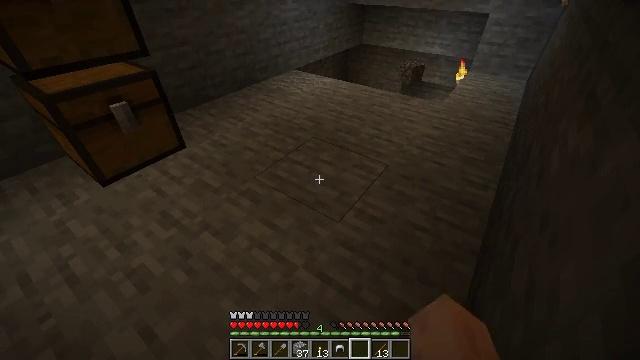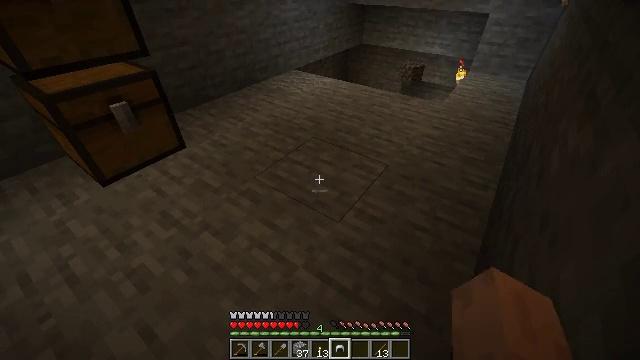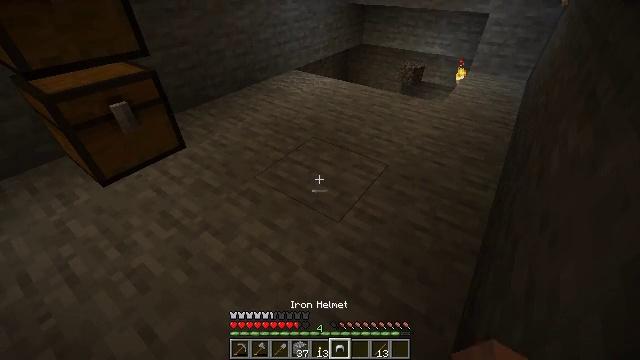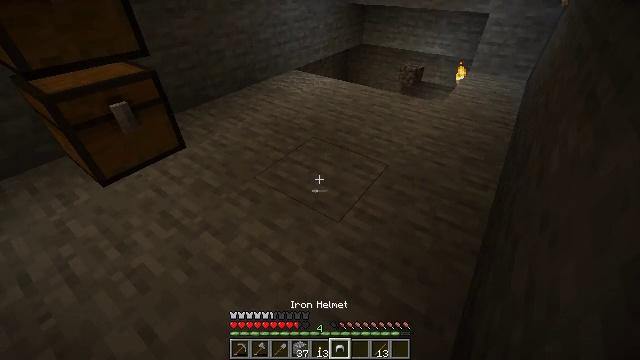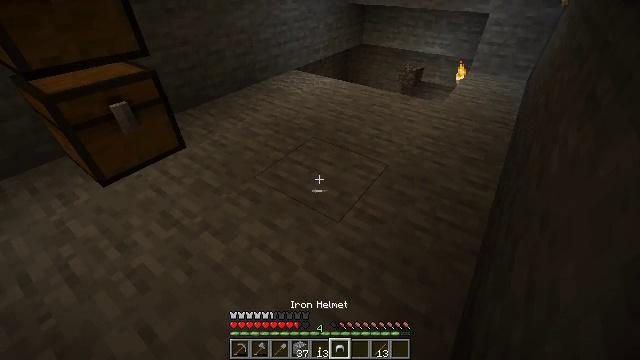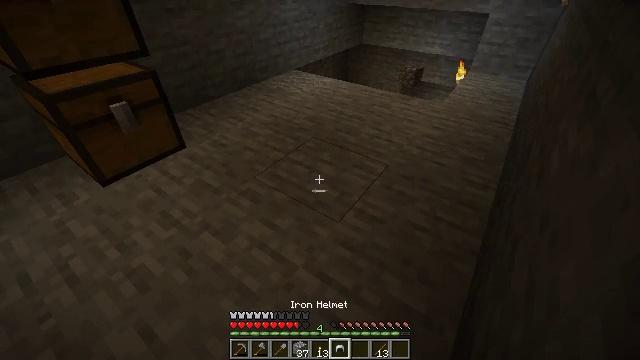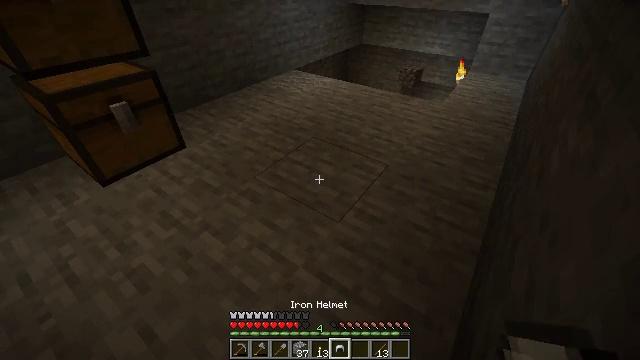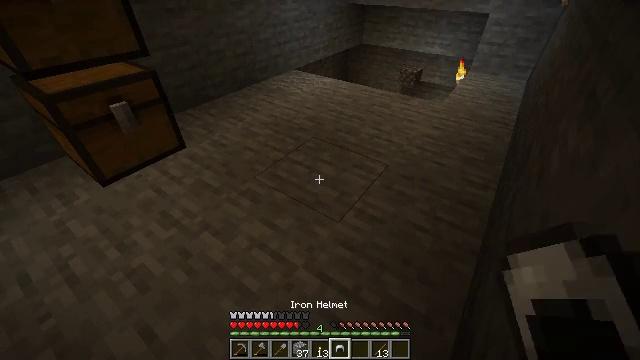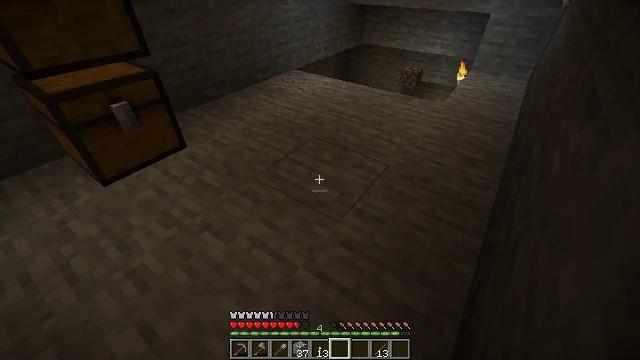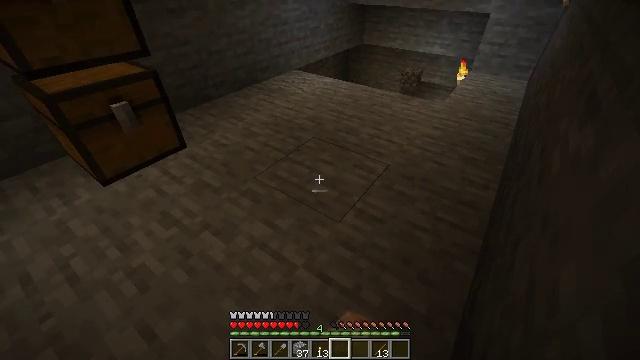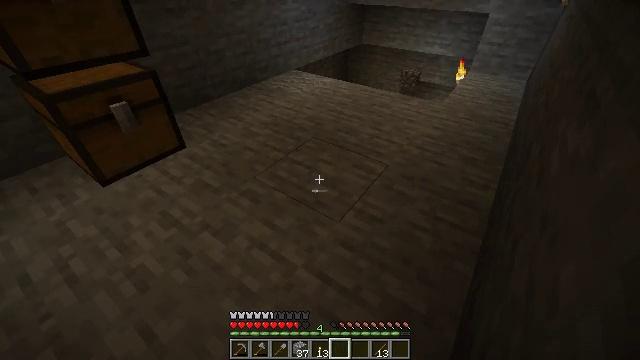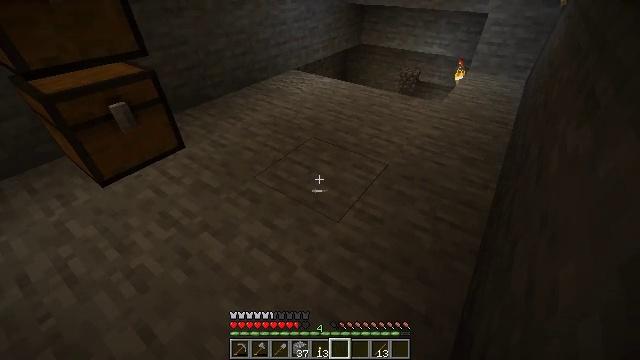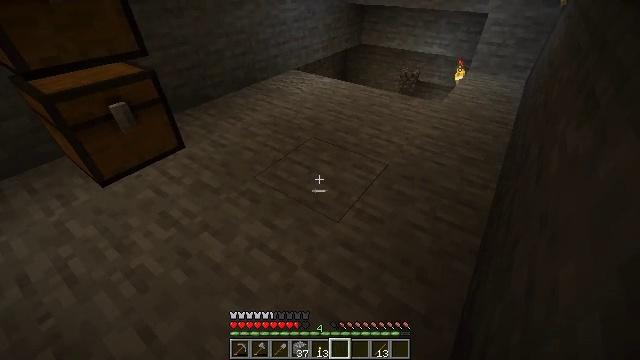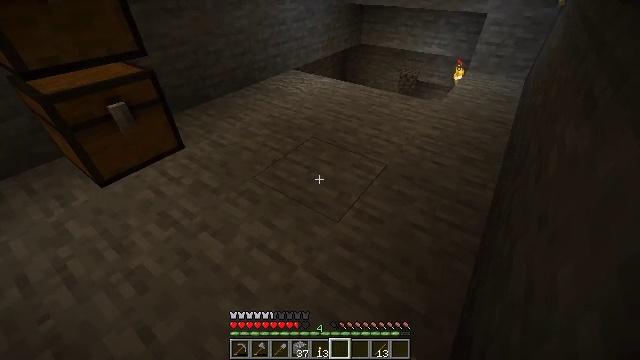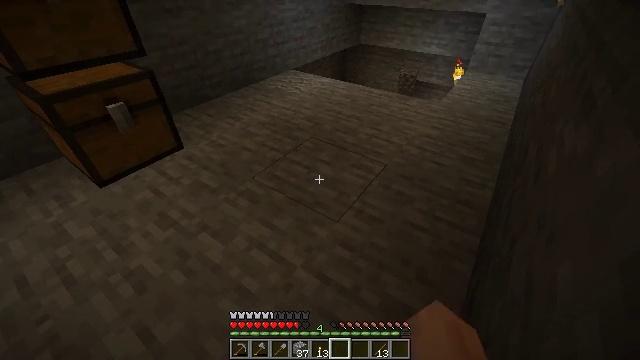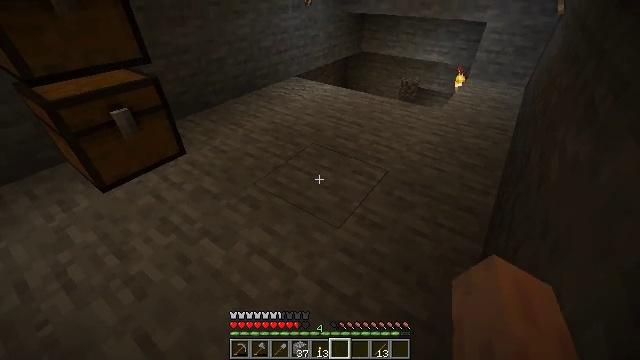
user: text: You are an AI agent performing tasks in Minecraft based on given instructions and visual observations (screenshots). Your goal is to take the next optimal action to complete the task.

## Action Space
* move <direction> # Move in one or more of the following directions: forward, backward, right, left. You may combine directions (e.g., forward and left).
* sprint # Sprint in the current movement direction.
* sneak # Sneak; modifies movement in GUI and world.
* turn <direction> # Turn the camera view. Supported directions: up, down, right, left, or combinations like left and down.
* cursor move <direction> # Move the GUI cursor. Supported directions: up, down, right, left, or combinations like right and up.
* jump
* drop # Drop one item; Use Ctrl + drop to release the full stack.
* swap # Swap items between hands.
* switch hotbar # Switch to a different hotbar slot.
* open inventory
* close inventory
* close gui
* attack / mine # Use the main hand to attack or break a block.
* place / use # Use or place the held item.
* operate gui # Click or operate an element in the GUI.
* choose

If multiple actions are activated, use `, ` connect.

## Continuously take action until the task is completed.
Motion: motion action
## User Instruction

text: Heat up iron ore to form an iron ingot.
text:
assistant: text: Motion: switch to hotbar 6
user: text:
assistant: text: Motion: switch to hotbar 6
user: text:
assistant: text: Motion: switch to hotbar 6
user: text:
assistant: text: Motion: no_op
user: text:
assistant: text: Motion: no_op
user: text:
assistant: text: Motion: no_op
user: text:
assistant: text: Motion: no_op
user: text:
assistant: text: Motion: use / place
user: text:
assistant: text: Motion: use / place
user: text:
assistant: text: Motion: no_op
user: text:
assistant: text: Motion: no_op
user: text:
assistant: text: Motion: no_op
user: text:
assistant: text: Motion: no_op
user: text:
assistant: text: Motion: no_op
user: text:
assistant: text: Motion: turn up
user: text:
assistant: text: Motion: turn up
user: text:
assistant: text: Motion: turn left and up
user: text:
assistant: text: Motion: turn left and up
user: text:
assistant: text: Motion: turn left and up
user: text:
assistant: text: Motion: no_op
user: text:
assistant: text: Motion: move forward
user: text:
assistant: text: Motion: move forward
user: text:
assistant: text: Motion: move forward
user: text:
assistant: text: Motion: move forward
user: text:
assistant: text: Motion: move forward
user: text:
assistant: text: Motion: move forward
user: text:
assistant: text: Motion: turn left and up
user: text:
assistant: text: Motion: turn left and up
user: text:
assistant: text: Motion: turn left and up
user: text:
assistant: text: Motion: turn left and up